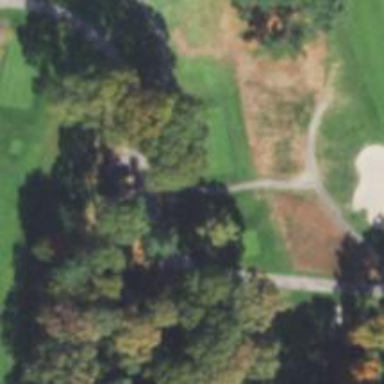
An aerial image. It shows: Path for both roads and golfers.